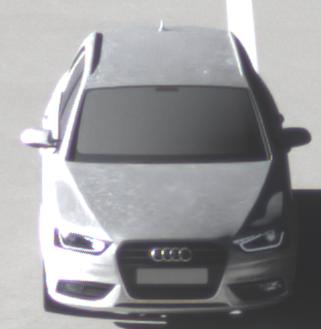
Make: Audi
Model: A4 Avant 1.8 TFSI
Detailed model: A4 (B8) Avant
Model produced from: 2012/02
Model produced until: 2015/04
Doors: 5
Color: white
Road condition: dry road
Daytime: morning or afternoon
Contrast: high contrast